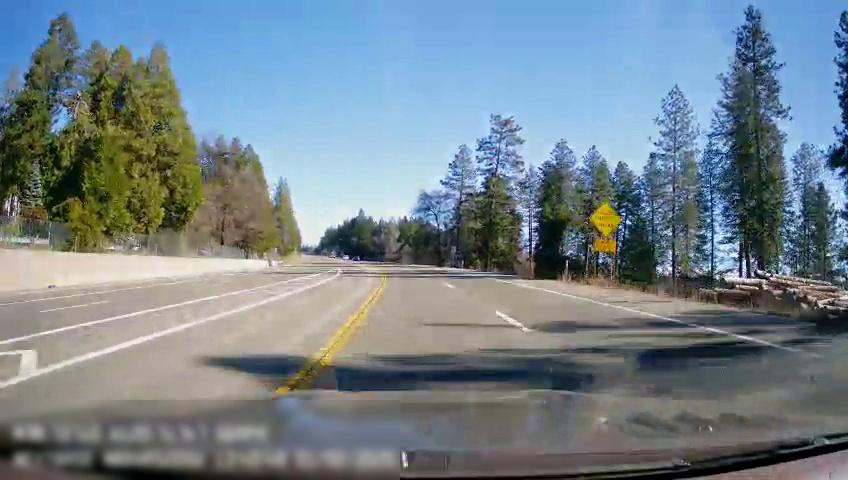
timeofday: Day
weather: Sunny
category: Drivable Space
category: Lanes | Opposite Lane
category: Lanes | Opposite Lane
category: Lanes | Current Lane
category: Lanes | Alternate Lane
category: Lanes | Current Lane
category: Lanes | Alternate Lane
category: Lanes | Opposite Lane
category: Lanes | Opposite Lane
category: Traffic | Signs
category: Traffic | Signs